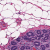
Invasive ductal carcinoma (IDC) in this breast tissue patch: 0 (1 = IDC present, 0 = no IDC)